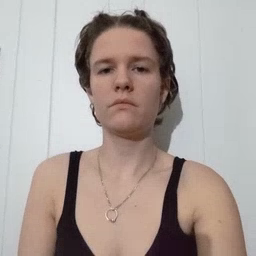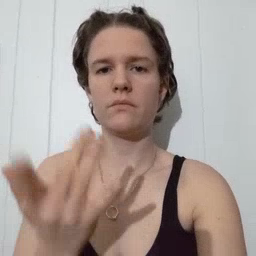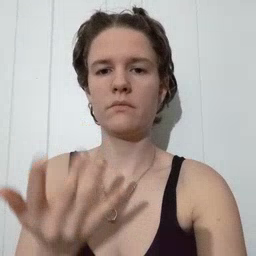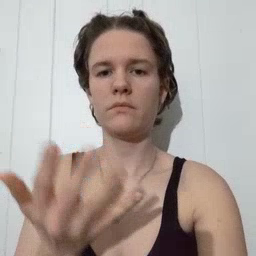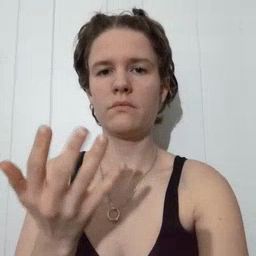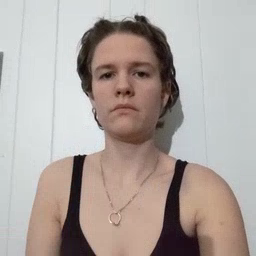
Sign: wait